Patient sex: M
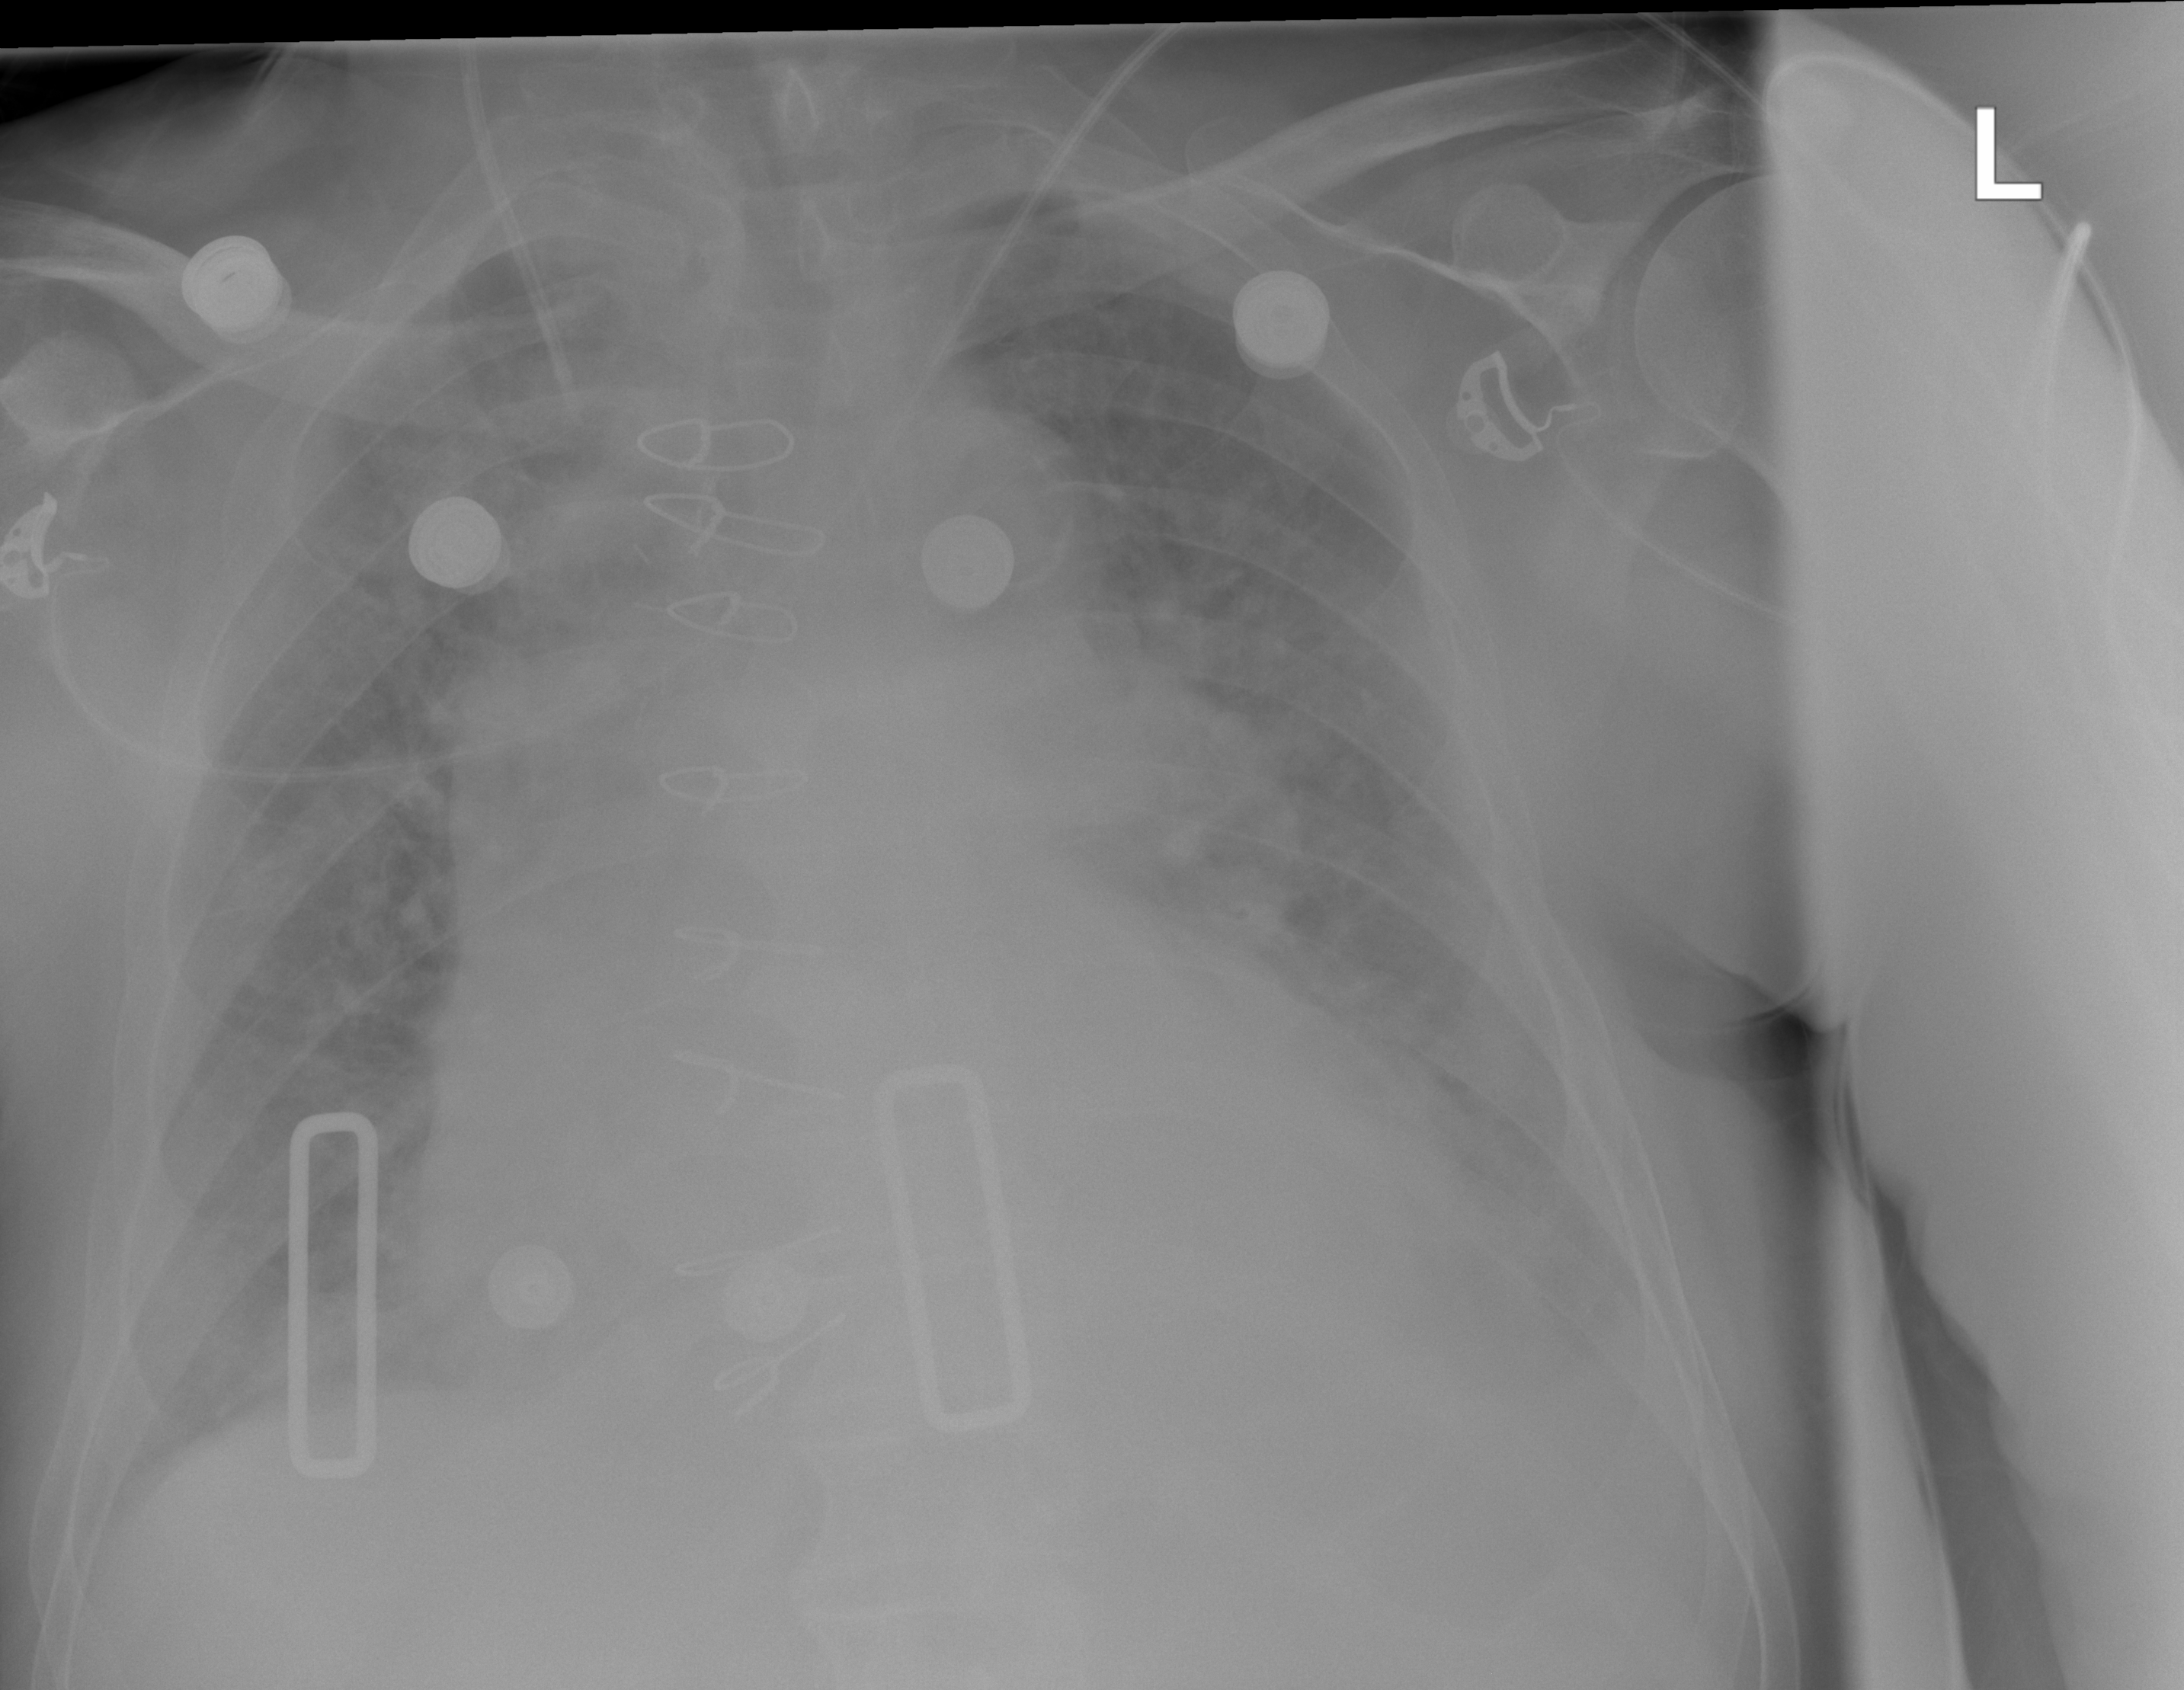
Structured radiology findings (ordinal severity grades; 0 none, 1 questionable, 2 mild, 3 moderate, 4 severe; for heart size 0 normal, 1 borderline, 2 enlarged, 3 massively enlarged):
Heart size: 2
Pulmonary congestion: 3
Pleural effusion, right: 2
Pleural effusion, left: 2
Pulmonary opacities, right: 2
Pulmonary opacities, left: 2
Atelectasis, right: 2
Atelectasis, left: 2